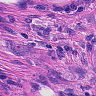
Metastatic tissue present: yes